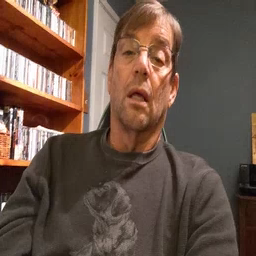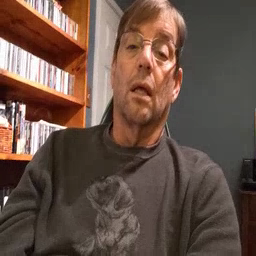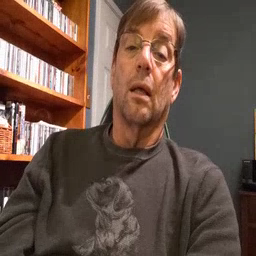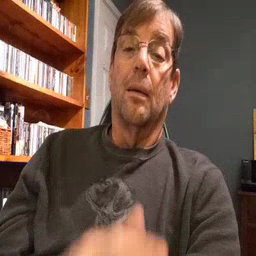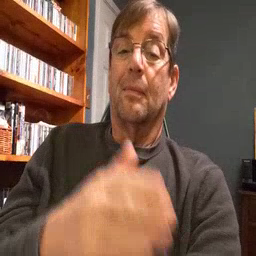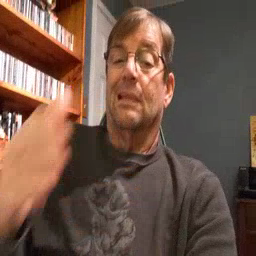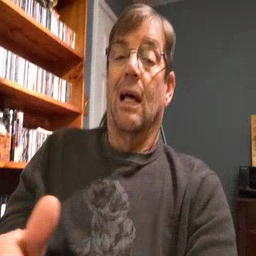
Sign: beside